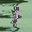
Label: 1